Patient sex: F
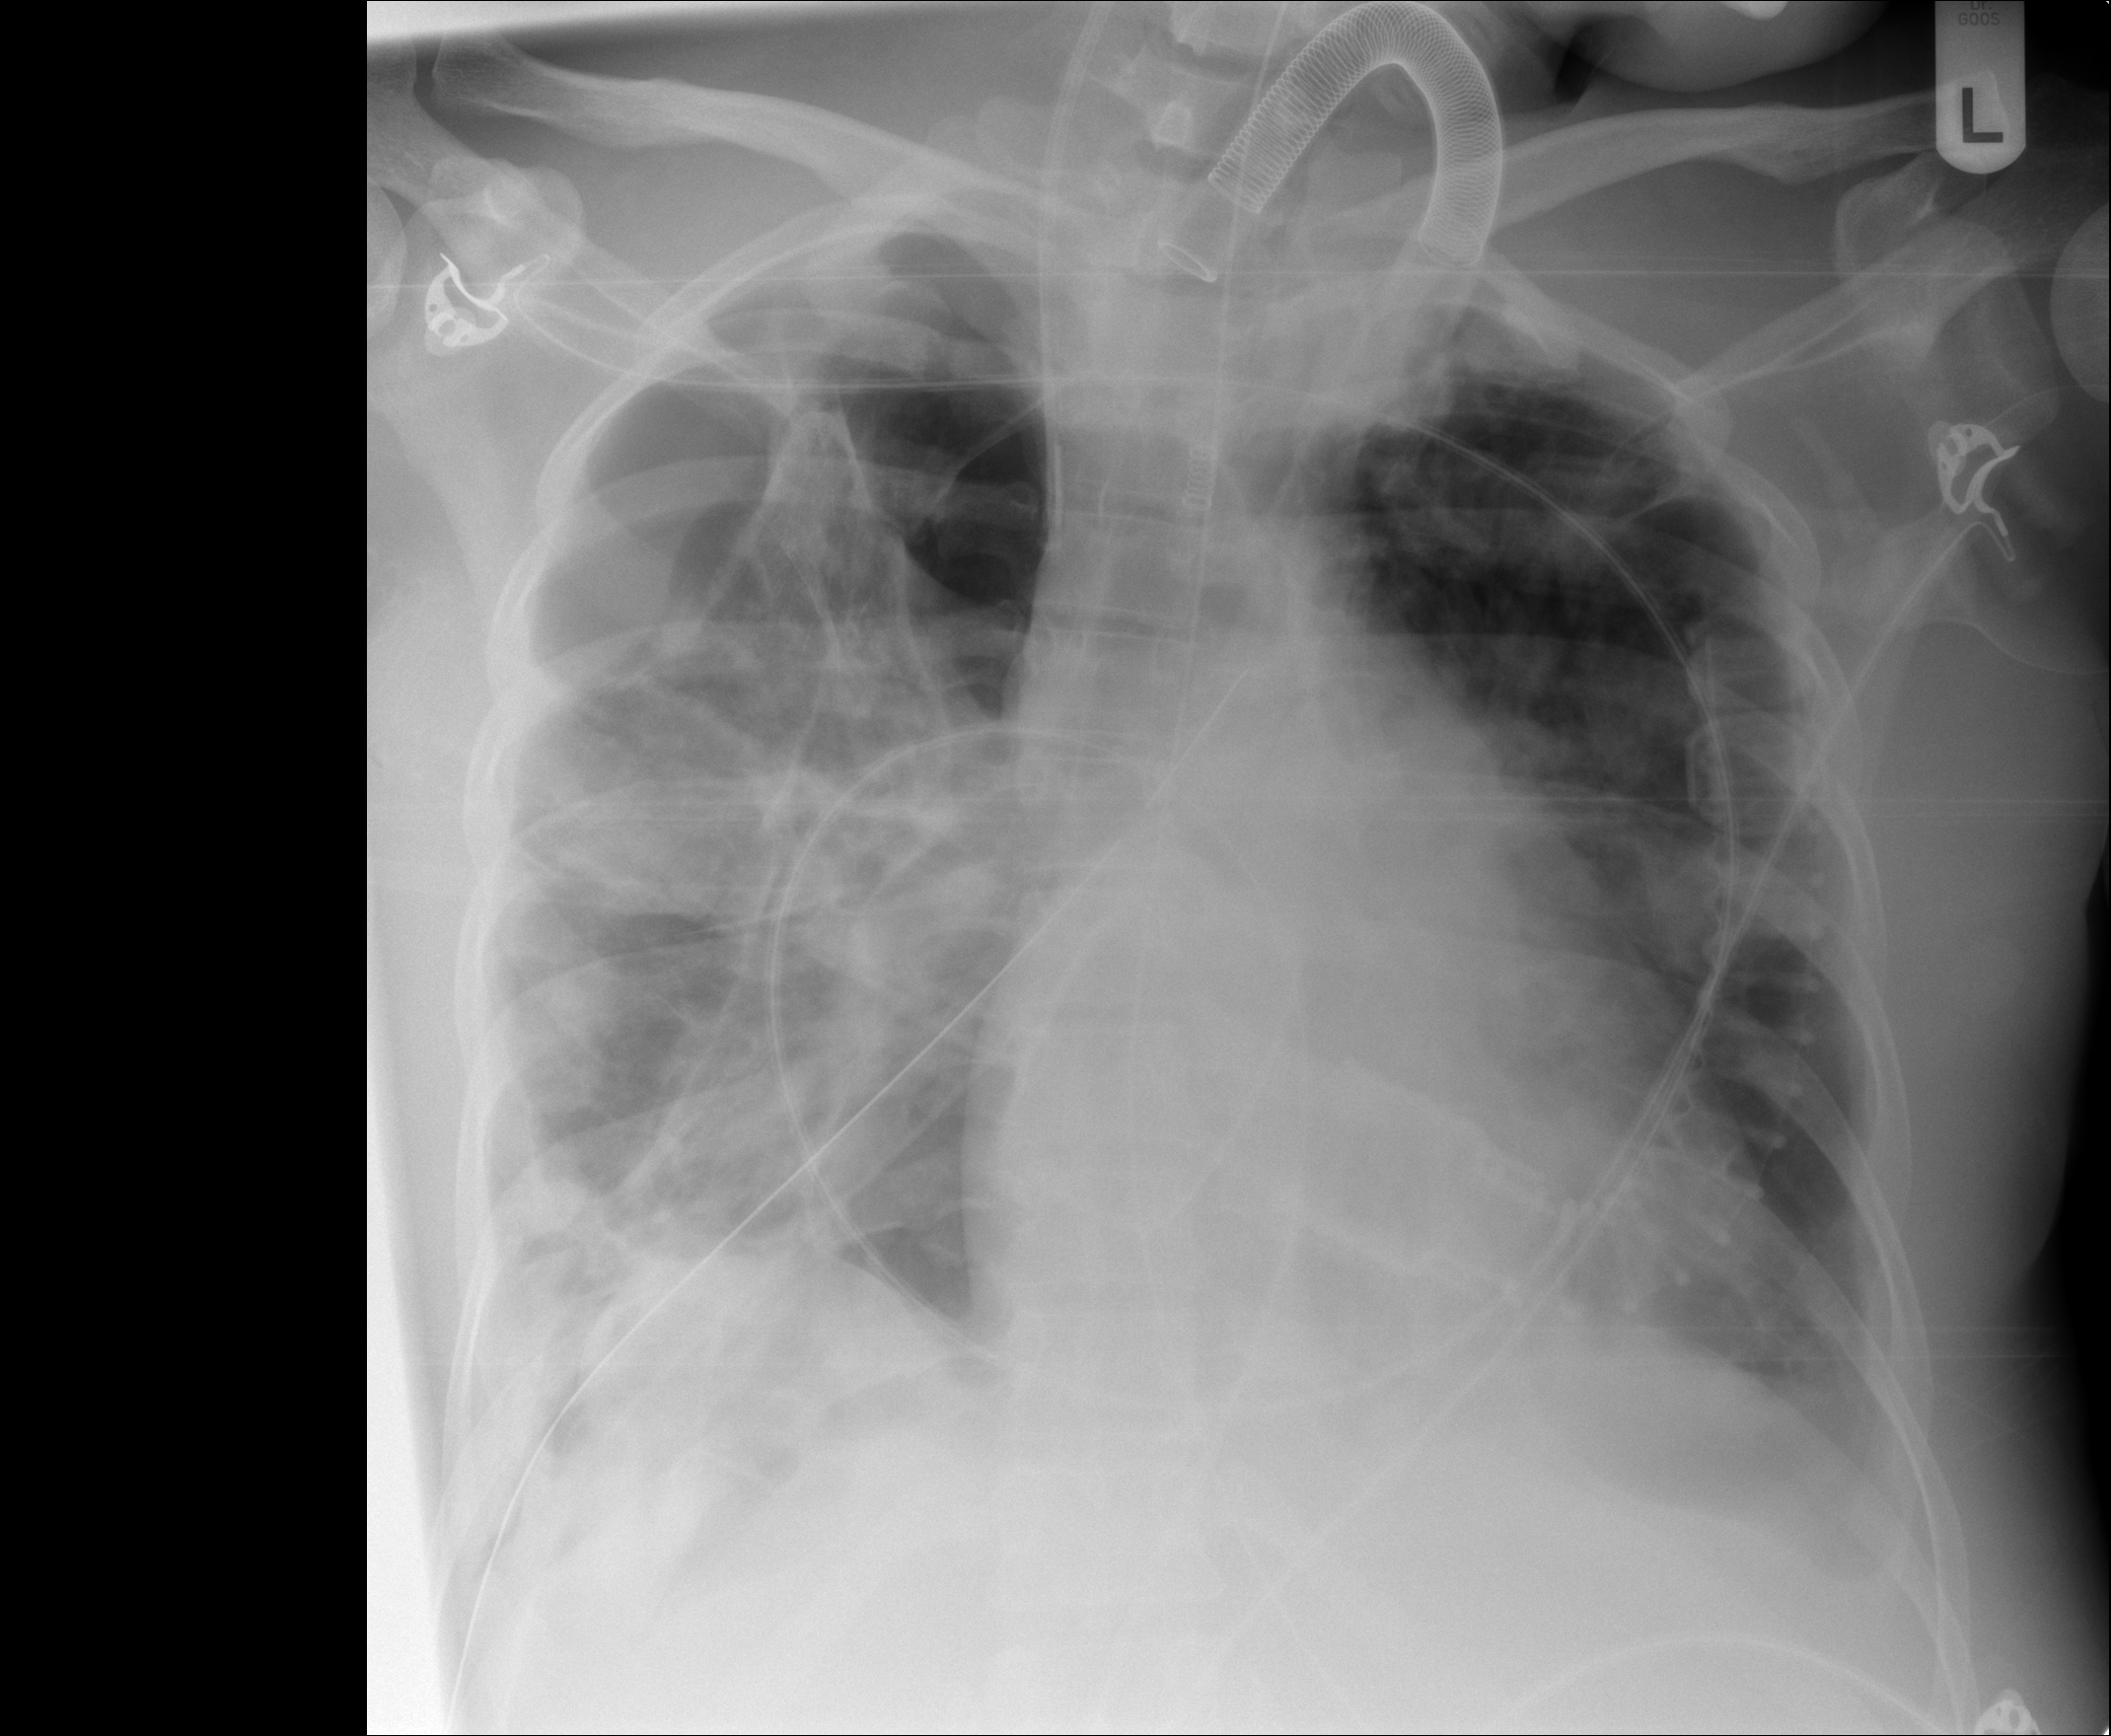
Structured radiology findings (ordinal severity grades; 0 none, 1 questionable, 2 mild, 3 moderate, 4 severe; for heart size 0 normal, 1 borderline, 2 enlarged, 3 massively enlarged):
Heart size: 2
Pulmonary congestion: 2
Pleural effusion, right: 2
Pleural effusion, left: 2
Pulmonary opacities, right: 3
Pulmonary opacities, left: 2
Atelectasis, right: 3
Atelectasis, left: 2